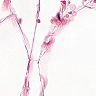
Metastatic tissue present: no